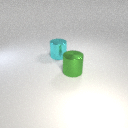
large cyan metal cylinder to the left of large green metal cylinder